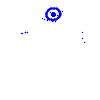
Particle: electron